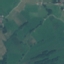
Land use / land cover: Pasture